Question: See image: after terminating it rotates to 180 and back to 0 while staying rotating between 0 and 90. And nothing happen if I turn the switch. Don't know what I'm doing wrong. Oh, it could also be the program.

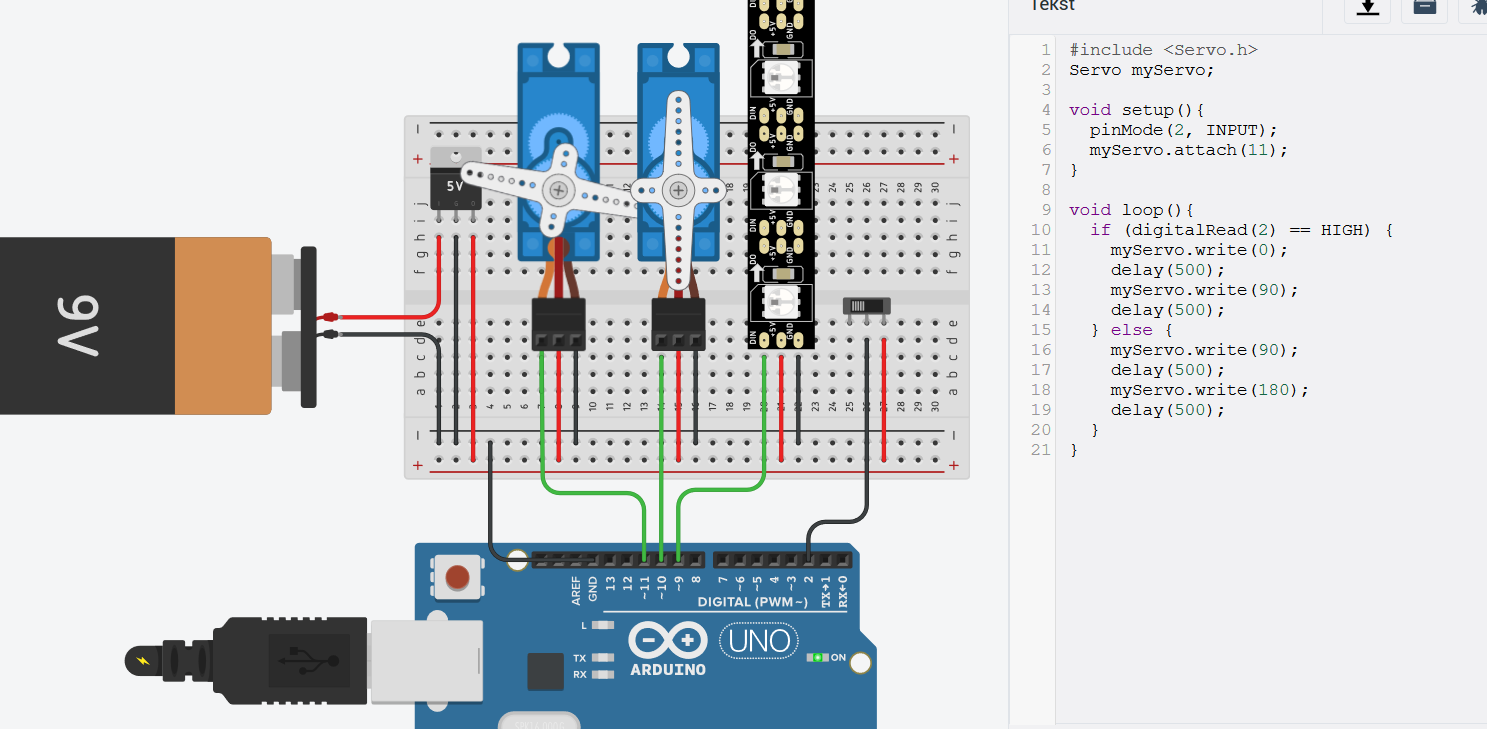
Answer: Please Connect a resistor at pin 2 to ground so by default when switch is in off state low voltage is present at pin 2 and else condition is able to work.